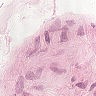
Metastatic tissue present: no